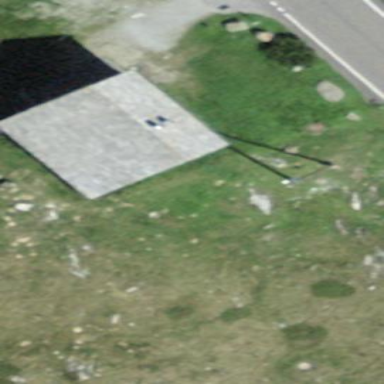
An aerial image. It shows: Simple house.